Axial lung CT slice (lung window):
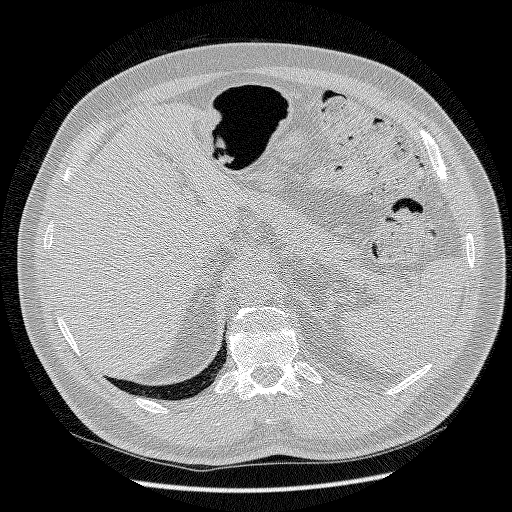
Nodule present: no